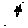
Label: star